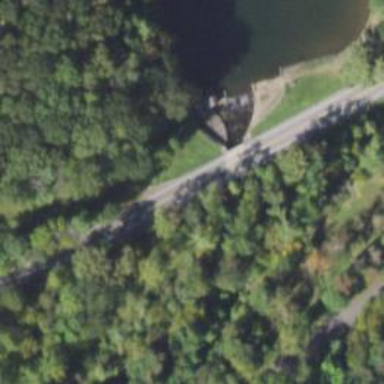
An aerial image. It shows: Path leading to bridge.